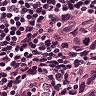
Metastatic tissue present: yes